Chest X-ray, PA view. Patient: 37 years old, sex F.
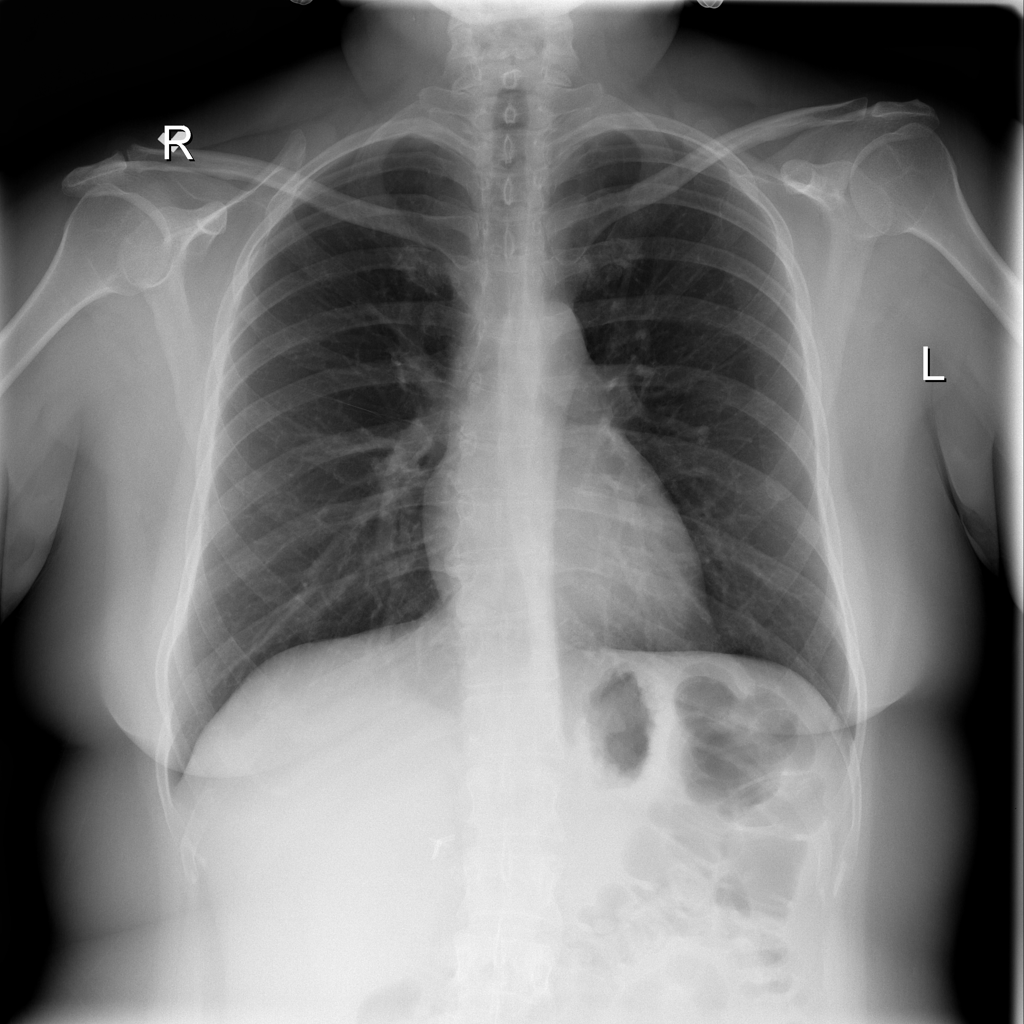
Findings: No Finding